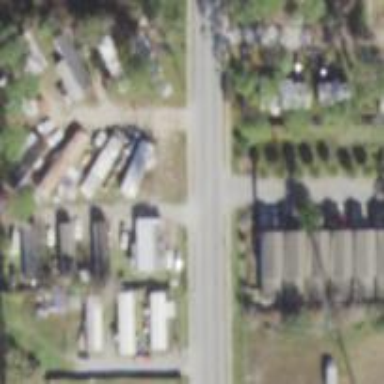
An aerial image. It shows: Residential area known as trailer park.